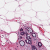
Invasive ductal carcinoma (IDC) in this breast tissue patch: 0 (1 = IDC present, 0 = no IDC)